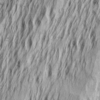
Label: not_dusty